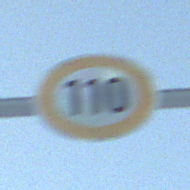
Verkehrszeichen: Geschwindigkeit110
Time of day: SunriseSunset
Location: Outdoor (Nature)
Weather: Clear
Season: Winter
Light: Natural